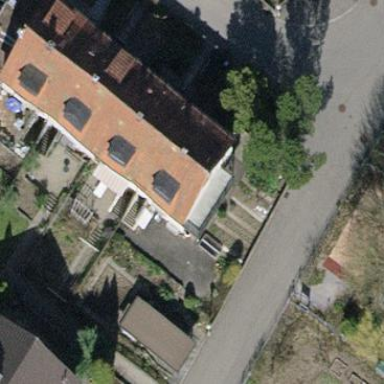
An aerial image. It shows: Building with tiled roof.